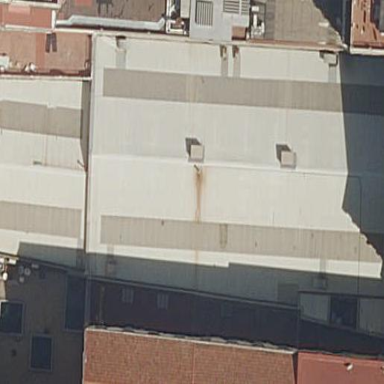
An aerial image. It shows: Part of building.